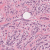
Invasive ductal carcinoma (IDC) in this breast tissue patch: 1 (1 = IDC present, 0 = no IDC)